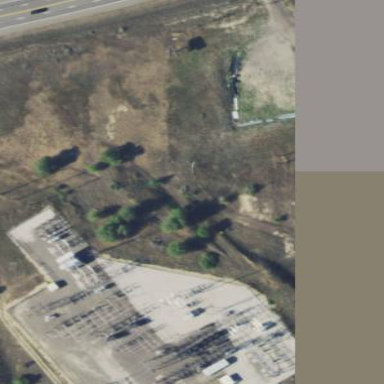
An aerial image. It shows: Power substation enclosed by fence.